Question: I'd like to create sprites out of the 26 English characters and let them collide with each other inside a frame (for example, like X and E in diagram below).

What's the recommended way to create the 26 shapes?
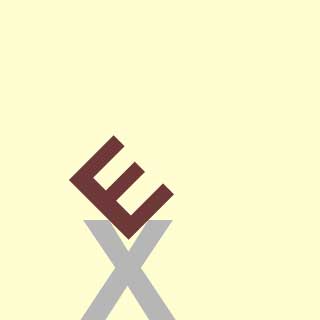
Answer: You take 26 image Sprite for each character of the alphabet (.png image will be prefered), then define the fixture of each character, (with the help of vertexHelper Refer <URL>, like for 'I' it will be:
'''
//OBSTACLE_Adjustments
{
CCSprite *sprite = [CCSprite spriteWithFile:@"I.png"];
sprite.position = ccp(96,96);
sprite.tag = 2;
[self addChild:sprite];
//SHAPE 1:
{
b2BodyDef bodyDefinition;
bodyDefinition.type = b2_dynamicBody;
bodyDefinition.position.Set(96/PTM_RATIO, 96/PTM_RATIO);
bodyDefinition.userData = sprite;
obstacle_AdjustmentsBody= world->CreateBody(&bodyDefinition);
// Create body shape
b2PolygonShape bodyShape;
//row 1, col 1
int num = 4;
b2Vec2 verts[] = {
b2Vec2(6.5f / PTM_RATIO, -25.0f / PTM_RATIO),
b2Vec2(6.5f / PTM_RATIO, 27.0f / PTM_RATIO),
b2Vec2(-7.5f / PTM_RATIO, 27.0f / PTM_RATIO),
b2Vec2(-7.5f / PTM_RATIO, -26.0f / PTM_RATIO)
};
bodyShape.Set(verts, num);
// Create shape definition and add to body
b2FixtureDef bodyFixtureDefinition;
bodyFixtureDefinition.shape = &bodyShape;
bodyFixtureDefinition.density = 100.0f;
bodyFixtureDefinition.friction = 0.01f;
bodyFixtureDefinition.restitution = 0.50f;
obstacle_AdjustmentsFixture=obstacle_AdjustmentsBody->CreateFixture(&bodyFixtureDefinition);
}
}
'''
here 'obstacle_AdjustmentsBody' is 'b2Body', and 'obstacle_AdjustmentsFixture' is 'b2Fixture'.
'''
//OBSTACLE_ALPHABATE
{
CCSprite *sprite = [CCSprite spriteWithFile:@"X.png"];
sprite.position = ccp(96,96);
sprite.tag = 2;
[self addChild:sprite];
//SHAPE FIRST LEG OF X:
{
b2BodyDef bodyDefinition;
bodyDefinition.type = b2_dynamicBody;
bodyDefinition.position.Set(96/PTM_RATIO, 96/PTM_RATIO);
bodyDefinition.userData = sprite;
obstacle_AdjustmentsBody= world->CreateBody(&bodyDefinition);
// Create body shape
b2PolygonShape bodyShape;
//row 1, col 1
int num = 4;
b2Vec2 verts[] = {
b2Vec2(108.0f / PTM_RATIO, -71.5f / PTM_RATIO),
b2Vec2(56.0f / PTM_RATIO, 2.5f / PTM_RATIO),
b2Vec2(47.0f / PTM_RATIO, -3.5f / PTM_RATIO),
b2Vec2(96.0f / PTM_RATIO, -75.5f / PTM_RATIO)
};
bodyShape.Set(verts, num);
// Create shape definition and add to body
b2FixtureDef bodyFixtureDefinition;
bodyFixtureDefinition.shape = &bodyShape;
bodyFixtureDefinition.density = 100.0f;
bodyFixtureDefinition.friction = 0.01f;
bodyFixtureDefinition.restitution = 0.50f;
obstacle_AdjustmentsFixture=obstacle_AdjustmentsBody->CreateFixture(&bodyFixtureDefinition);
}
//SHAPE SECOND LEG OF X:
{
b2BodyDef bodyDefinition;
bodyDefinition.type = b2_dynamicBody;
bodyDefinition.position.Set(96/PTM_RATIO, 96/PTM_RATIO);
bodyDefinition.userData = sprite;
obstacle_AdjustmentsBody= world->CreateBody(&bodyDefinition);
// Create body shape
b2PolygonShape bodyShape;
//row 1, col 1
int num = 4;
b2Vec2 verts[] = {
b2Vec2(117.0f / PTM_RATIO, -4.5f / PTM_RATIO),
b2Vec2(113.0f / PTM_RATIO, -1.5f / PTM_RATIO),
b2Vec2(54.0f / PTM_RATIO, -51.5f / PTM_RATIO),
b2Vec2(61.0f / PTM_RATIO, -56.5f / PTM_RATIO)
};
bodyShape.Set(verts, num);
// Create shape definition and add to body
b2FixtureDef bodyFixtureDefinition;
bodyFixtureDefinition.shape = &bodyShape;
bodyFixtureDefinition.density = 100.0f;
bodyFixtureDefinition.friction = 0.01f;
bodyFixtureDefinition.restitution = 0.50f;
obstacle_AdjustmentsFixture=obstacle_AdjustmentsBody->CreateFixture(&bodyFixtureDefinition);
}
}
'''